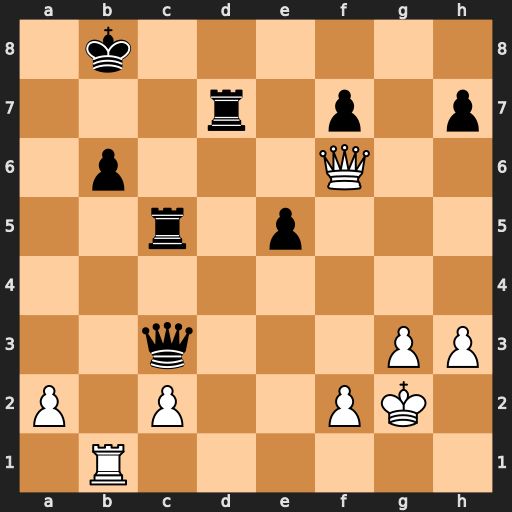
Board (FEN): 1k6/3r1p1p/1p3Q2/2r1p3/8/2q3PP/P1P2PK1/1R6
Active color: w
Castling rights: -
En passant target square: -
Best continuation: Qxb6+ Rb7 Qxb7#